Interaction volume radius: 10 \u00c5
Interaction volume height: 10 \u00c5
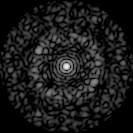
Disorder parameter: 0.8495